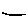
Label: line